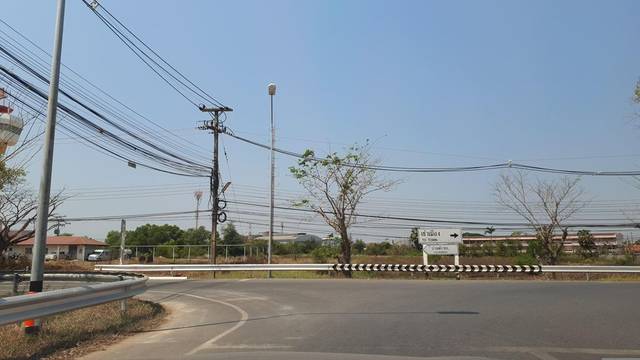
Region: Thailand
Coordinates: 17.388, 102.771